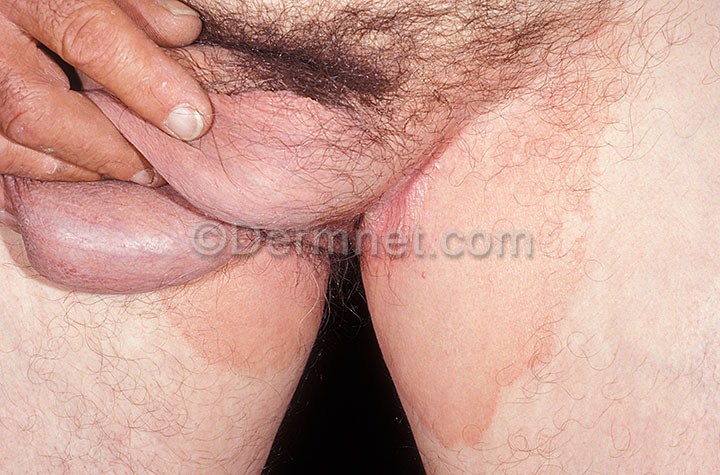
Disease: Tinea Ringworm Candidiasis and other Fungal Infections